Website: home-depot
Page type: delivery-shipping
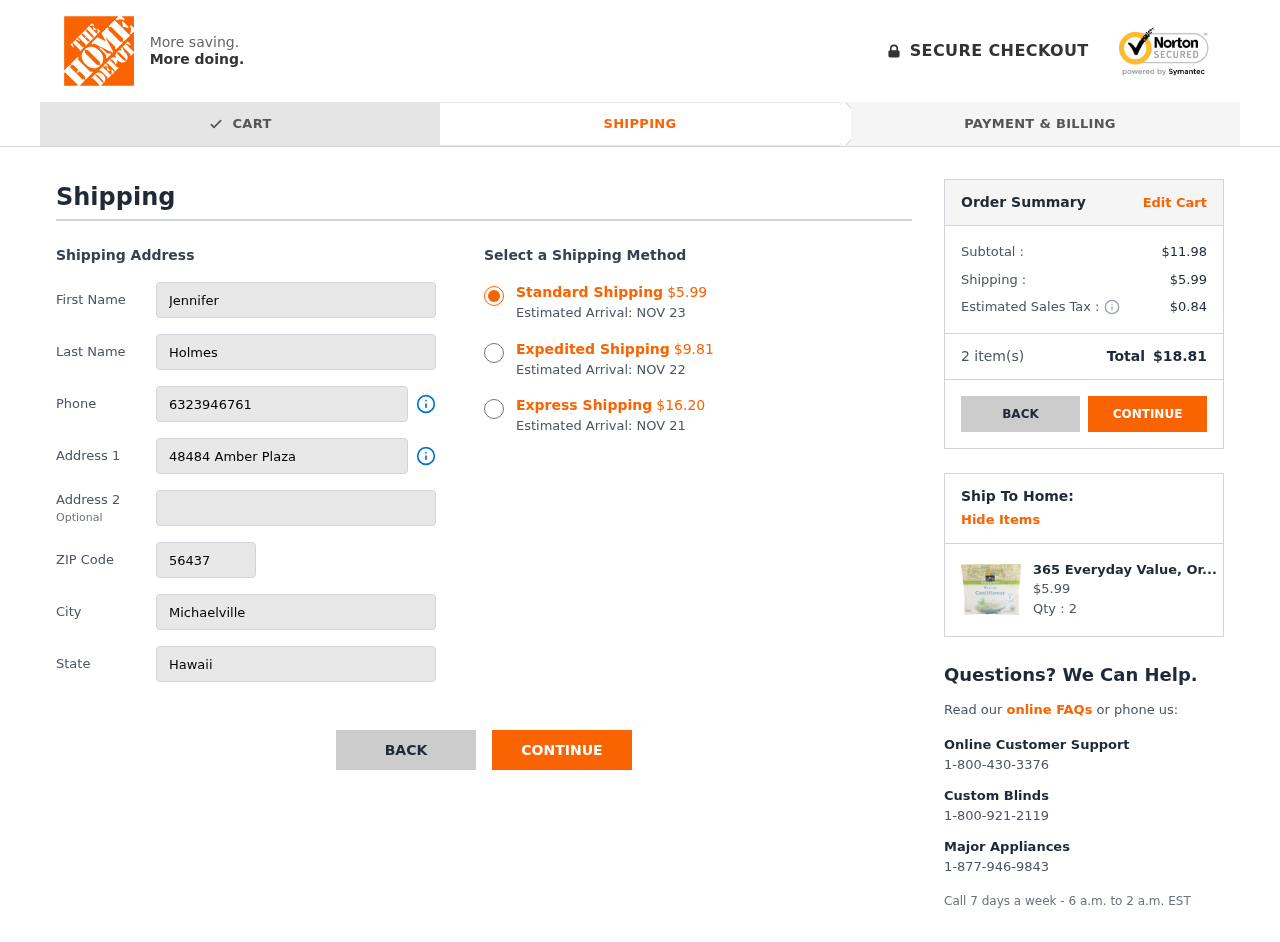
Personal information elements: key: PII_CITY
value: Michaelville
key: PII_FIRSTNAME
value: Jennifer
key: PII_LASTNAME
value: Holmes
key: PII_PHONE
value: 6323946761
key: PII_POSTCODE
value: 56437
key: PII_STATE
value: Hawaii
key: PII_STREET
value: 48484 Amber Plaza
Product elements: key: PRODUCT1_NAME
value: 365 Everyday Value, Organic Riced Cauliflower, 12 oz (Frozen)
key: PRODUCT1_PRICE
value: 5.99
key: PRODUCT1_QUANTITY
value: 2
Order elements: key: ORDER_SHIPPING_COST_STANDARD
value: $5.99
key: ORDER_DELIVERY_DATE
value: NOV 23
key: ORDER_SHIPPING_COST_EXPEDITED
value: $9.81
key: ORDER_DELIVERY_DATE_EXPEDITED
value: NOV 22
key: ORDER_SHIPPING_COST_EXPRESS
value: $16.20
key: ORDER_DELIVERY_DATE_EXPRESS
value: NOV 21
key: ORDER_SUBTOTAL
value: $11.98
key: ORDER_SHIPPING_COST
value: $5.99
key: ORDER_TAX
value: $0.84
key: ORDER_NUM_ITEMS
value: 2
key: ORDER_TOTAL
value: $18.81